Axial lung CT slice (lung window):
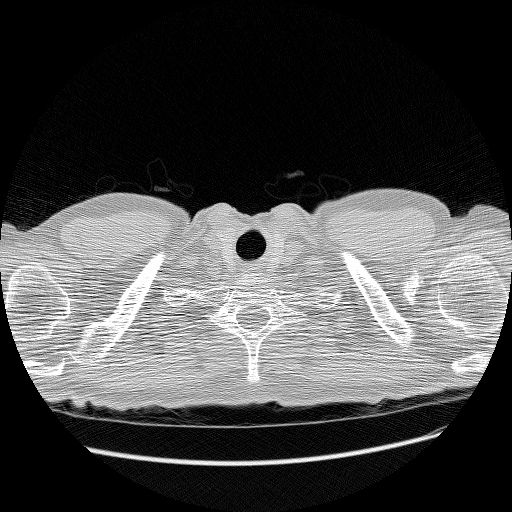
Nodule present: no